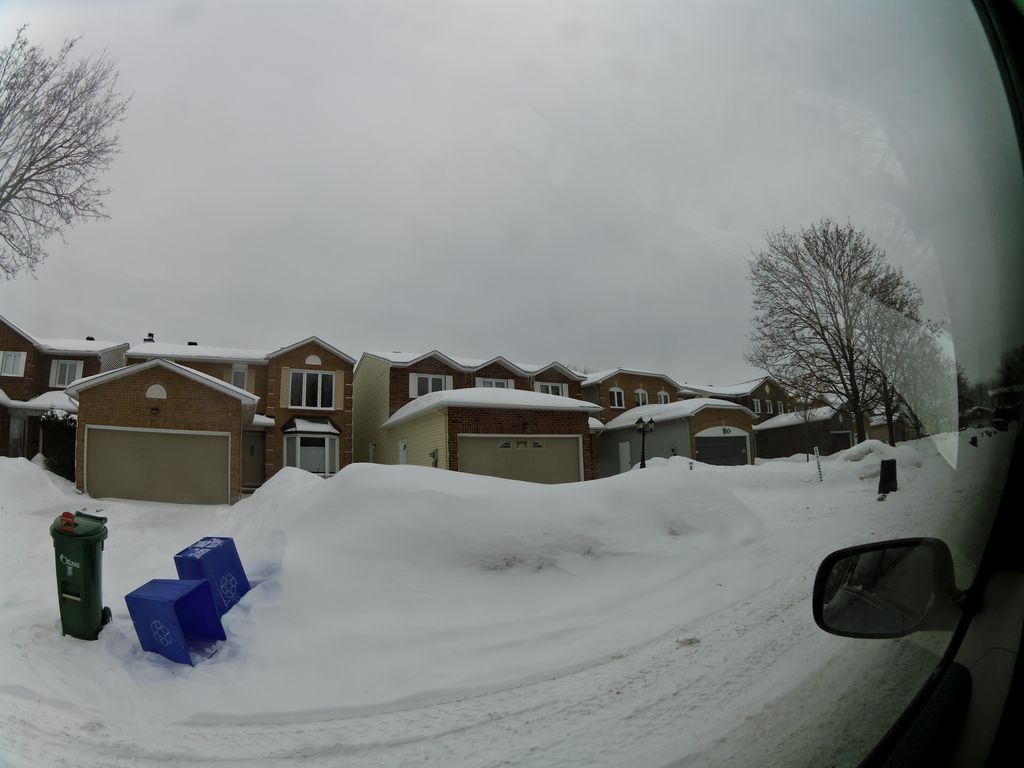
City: ottawa-gatineau